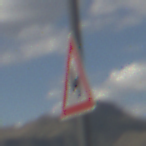
Verkehrszeichen: DoppelkurveZunaechstLinks
Umgebung: Outdoor, Nature
Tageszeit: Midday
Wetter: PartlyCloudy
Licht: Natural
Jahreszeit: NotSpecified
Kontrast: LowContrast